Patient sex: F
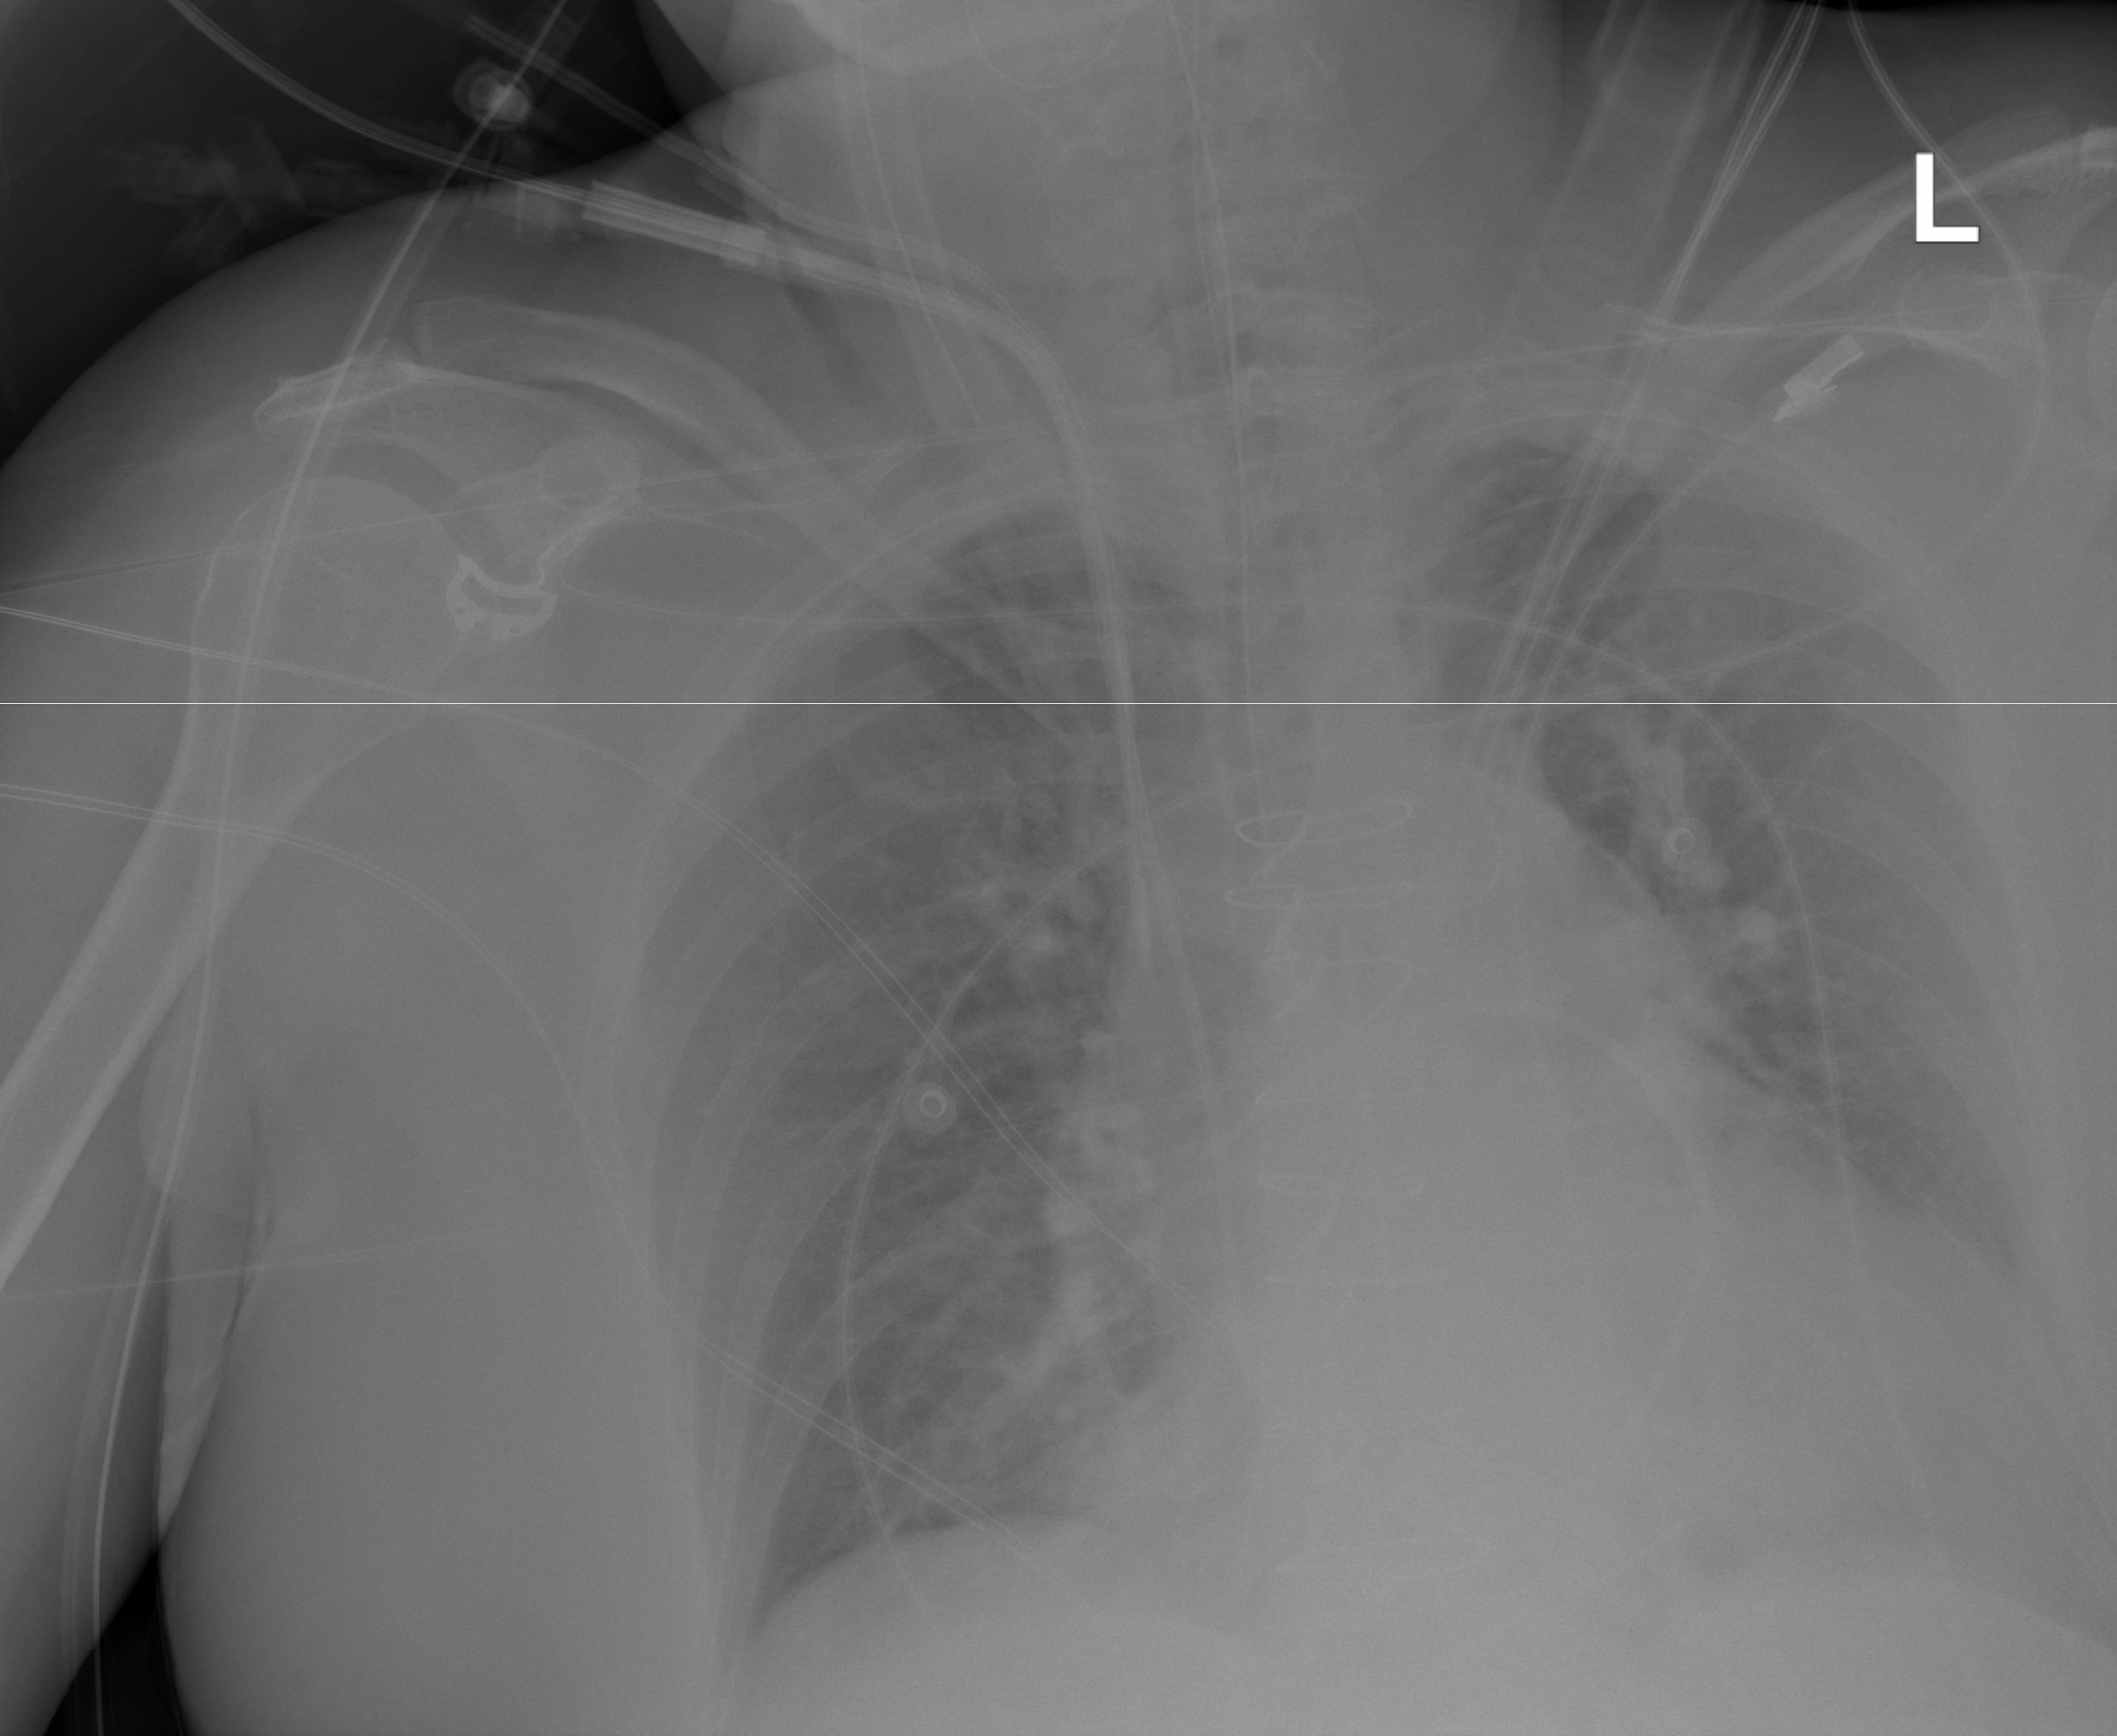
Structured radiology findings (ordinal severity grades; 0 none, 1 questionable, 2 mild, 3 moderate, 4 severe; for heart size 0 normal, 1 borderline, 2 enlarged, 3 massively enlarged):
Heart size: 2
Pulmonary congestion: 2
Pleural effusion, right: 0
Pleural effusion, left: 0
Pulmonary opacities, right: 0
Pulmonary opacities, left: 0
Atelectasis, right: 0
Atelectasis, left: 0